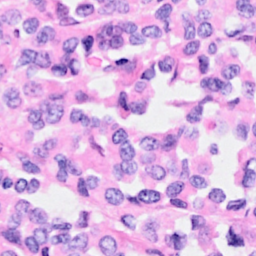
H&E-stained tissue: Breast